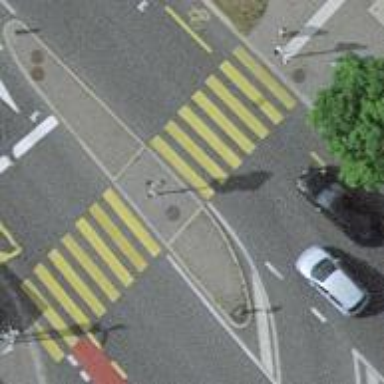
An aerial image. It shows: Crossing with traffic signals and pedestrian island.